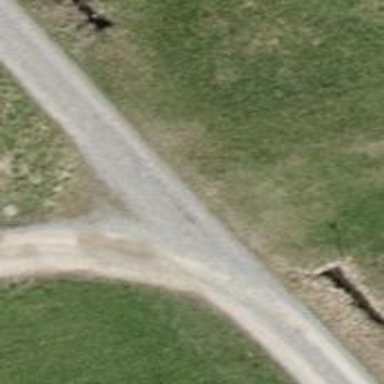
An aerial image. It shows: Compacted track road with grade3 tracktype.